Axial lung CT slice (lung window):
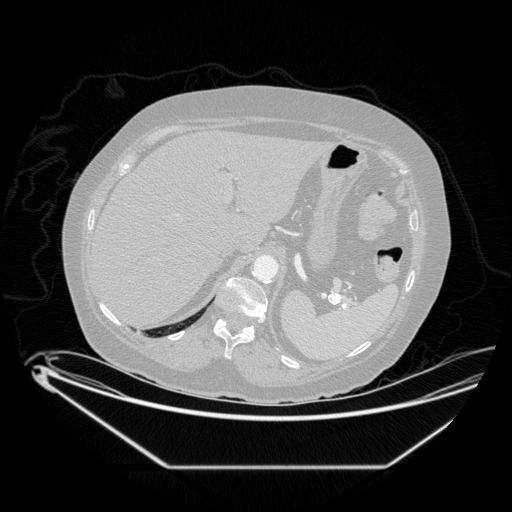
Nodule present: no